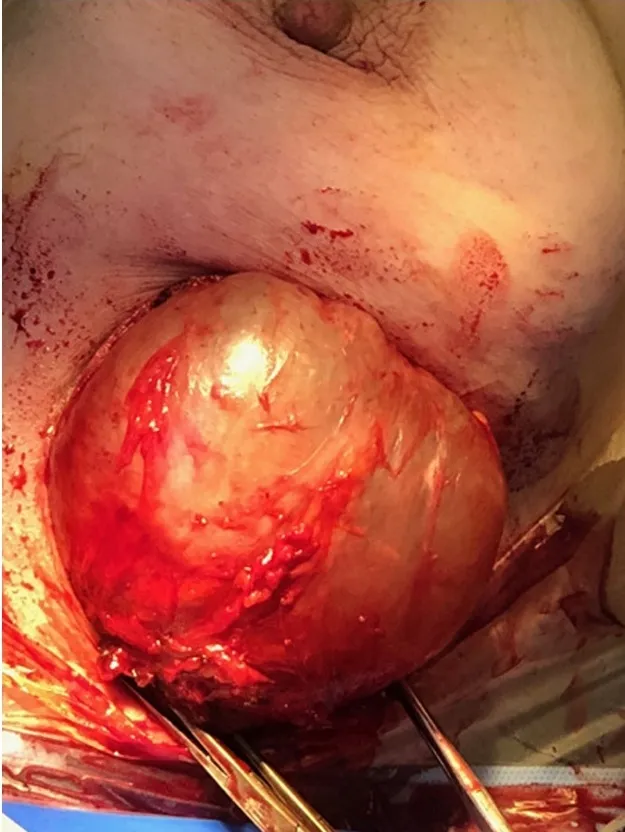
Intraoperative picture of the 2 hydatic cyst.
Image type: medical_photograph (other_medical_photograph)